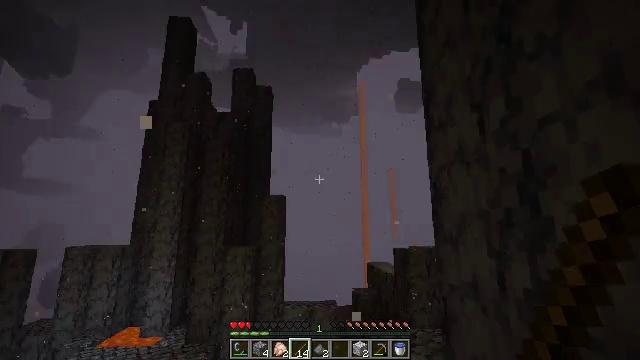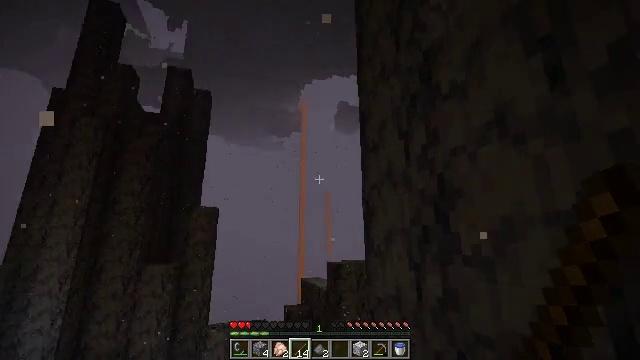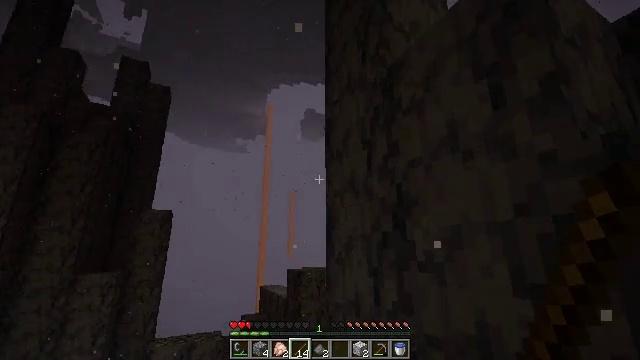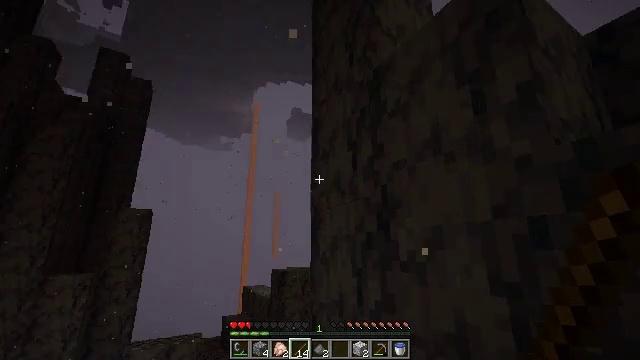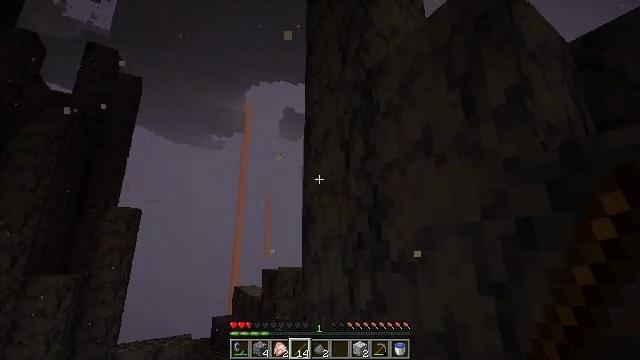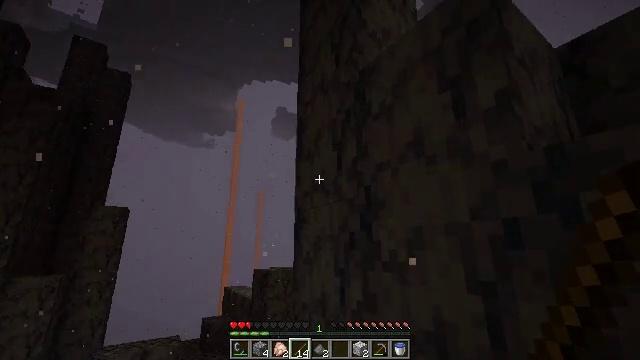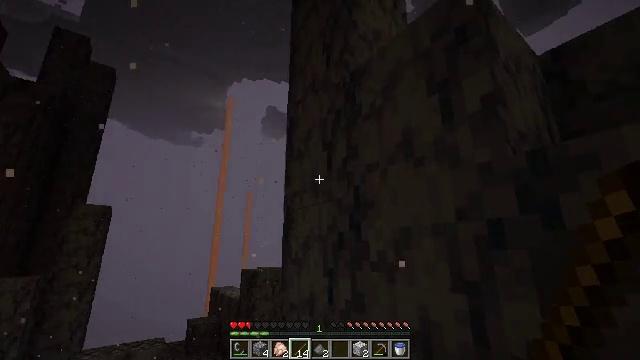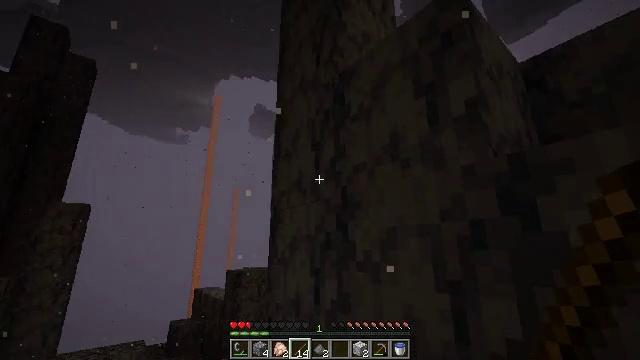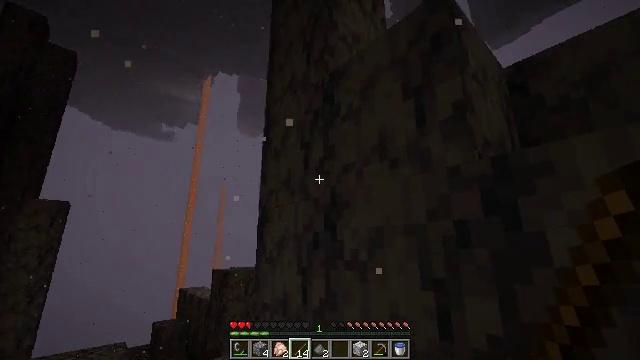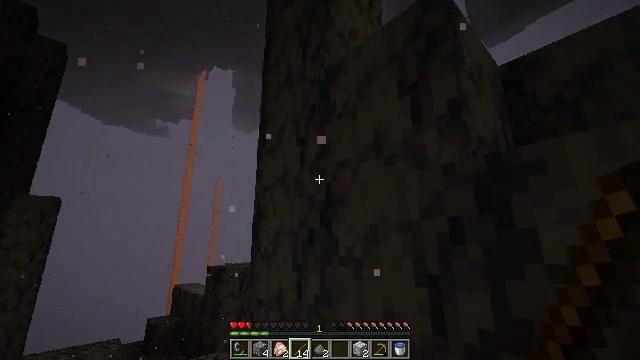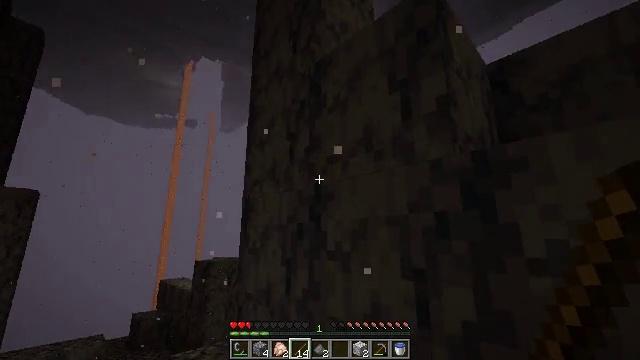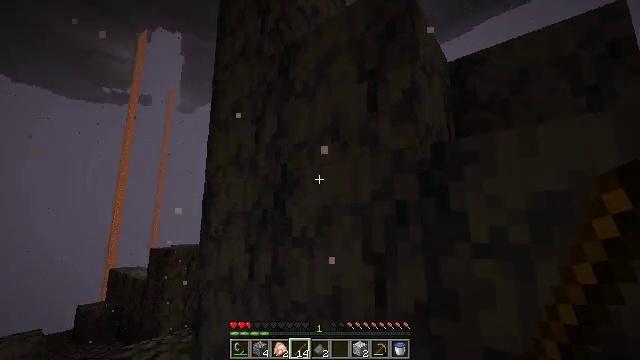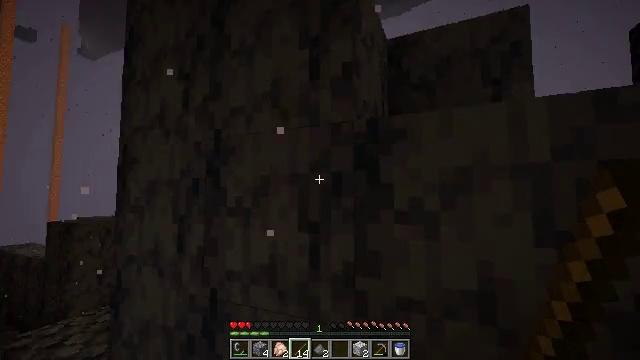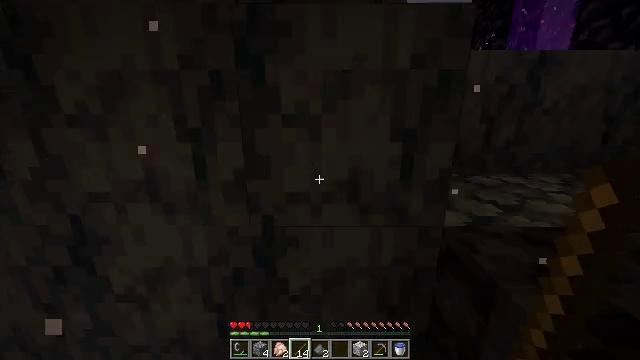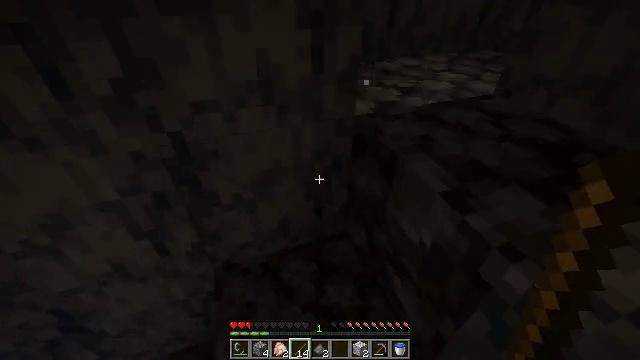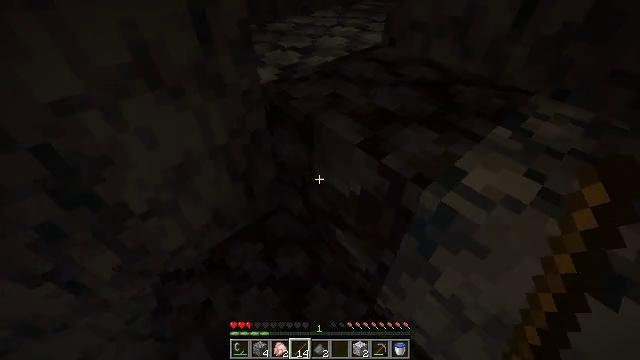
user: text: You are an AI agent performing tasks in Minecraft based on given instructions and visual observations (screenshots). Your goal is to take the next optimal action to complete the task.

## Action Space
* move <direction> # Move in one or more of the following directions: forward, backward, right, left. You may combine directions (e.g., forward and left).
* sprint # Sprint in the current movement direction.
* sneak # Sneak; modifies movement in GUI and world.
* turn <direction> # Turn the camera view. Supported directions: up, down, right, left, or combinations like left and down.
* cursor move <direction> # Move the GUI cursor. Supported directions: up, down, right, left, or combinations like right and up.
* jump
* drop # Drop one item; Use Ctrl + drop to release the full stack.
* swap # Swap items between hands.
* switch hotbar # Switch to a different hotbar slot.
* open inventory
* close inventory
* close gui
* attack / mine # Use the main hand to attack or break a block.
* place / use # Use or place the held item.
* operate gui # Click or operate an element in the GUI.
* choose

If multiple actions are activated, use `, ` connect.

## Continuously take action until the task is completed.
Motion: motion action
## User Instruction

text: Collect basalt for building.
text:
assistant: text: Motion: turn right and up
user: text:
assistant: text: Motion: turn right and up
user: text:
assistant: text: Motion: turn right
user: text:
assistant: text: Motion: turn right
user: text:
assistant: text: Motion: turn right
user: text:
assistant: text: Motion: turn right
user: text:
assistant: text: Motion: turn right
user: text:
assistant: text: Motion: turn right
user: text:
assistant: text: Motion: turn right
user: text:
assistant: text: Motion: turn right and down
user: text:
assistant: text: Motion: turn right and down
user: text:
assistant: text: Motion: turn right and down
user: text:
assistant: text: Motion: turn right and down
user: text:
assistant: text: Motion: turn right and down
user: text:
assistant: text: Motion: turn right and down
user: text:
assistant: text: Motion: turn right
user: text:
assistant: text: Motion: turn right and down
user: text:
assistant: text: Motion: no_op
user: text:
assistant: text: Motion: no_op
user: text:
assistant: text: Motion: move forward, turn right
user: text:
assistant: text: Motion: move forward
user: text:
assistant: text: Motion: move forward, jump
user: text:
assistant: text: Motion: move forward, jump
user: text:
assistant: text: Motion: move forward, turn up, jump
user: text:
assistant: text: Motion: move forward, turn up, jump
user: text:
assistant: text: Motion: move forward, turn left and up, jump
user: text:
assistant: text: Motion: move forward, turn left and up, jump
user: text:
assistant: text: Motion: move forward, turn left and up, jump
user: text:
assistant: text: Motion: move forward, turn left, jump
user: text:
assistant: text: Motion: move forward, jump